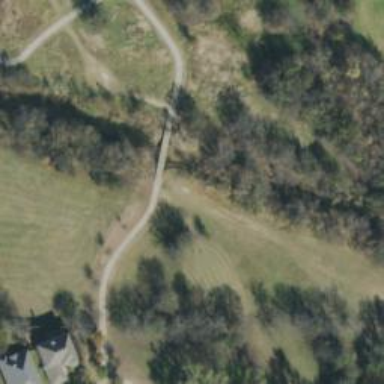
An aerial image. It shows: Disc golf course.